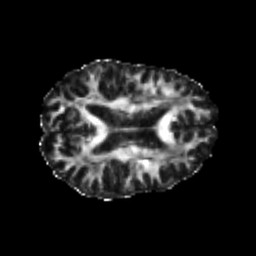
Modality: FA
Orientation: axial
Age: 25
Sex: female
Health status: healthy
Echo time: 0.074 s